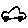
Label: car